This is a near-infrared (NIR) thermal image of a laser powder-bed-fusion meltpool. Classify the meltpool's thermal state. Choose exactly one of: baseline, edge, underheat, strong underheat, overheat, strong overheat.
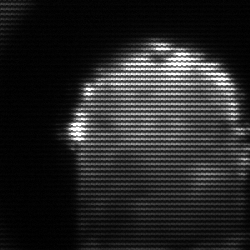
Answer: baseline